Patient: sex F, age 61
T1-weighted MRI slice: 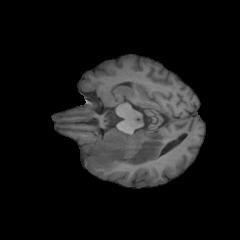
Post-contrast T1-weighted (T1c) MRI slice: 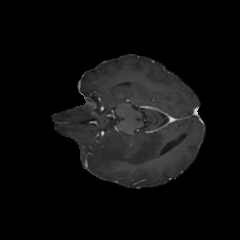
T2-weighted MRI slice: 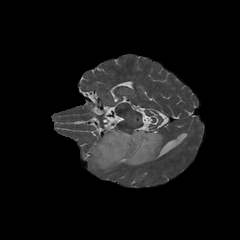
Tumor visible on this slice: yes
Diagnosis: Astrocytoma, IDH-wildtype
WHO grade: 2